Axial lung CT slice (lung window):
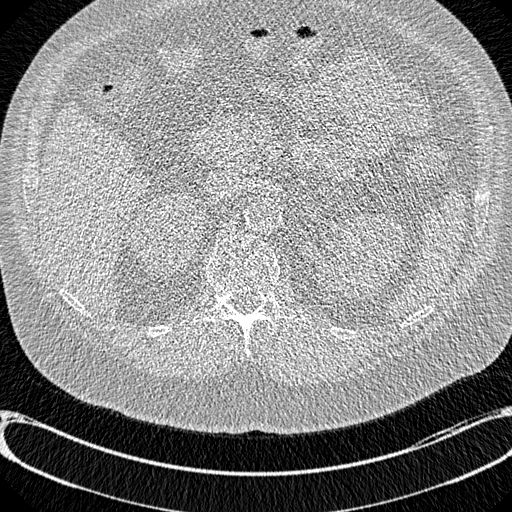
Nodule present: no